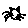
Label: cat